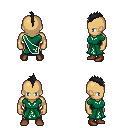
a pixel art fantasy rpg character, male body template, human, tanned skin, sash dress, magenta pants, raven mohawk hairstyle, brown shoes, four views (front, back, left, right), 2x2 character sprite sheet, small pixel art, hard edges, no anti-aliasing